Question: Here's an example of an image I would like to trim. I want to get rid of the borders around the image (in this case the top and bottom black bars).

I found a library on Github: <URL> it just returns the same image.
I can find a lot of examples and category classes that would trim a UIImage with any transparent pixels as the border, but in this case I need to trim the black colour. I have sampled the colour in my images and they the colour value is indeed 255, but it doesn't seem to match what the above library is looking for.
Does anyone have a library they have used or any insight? I've searched and searched and CKImageAdditions has been the only thing I can find that advertises to trim with a colour (although, unfortunately doesn't work in my case).
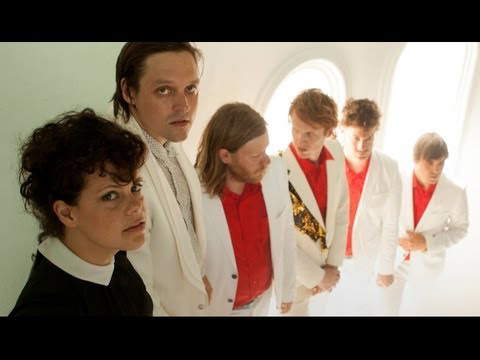
Answer: I ended up customizing a method from a <URL>. The 'CKImageAdditions' just couldn't find the black pixels, unfortunately.
Since the images I wanted to trim sometimes didn't have super black bars (sometimes they'd have a stray pixel with a lighter dark colour or something) I added <URL> functionality to the method, which basically just creates a black and white version of the image with a strong filter on it so any dark colours become black and any light colours become white, making the black bar borders much more prominent and ensuring better results when I look for them in the method. And of course I crop the original image at the end based on the results from the black/white image.
Here's my code:
'''
typedef struct Pixel { uint8_t r, g, b, a; } Pixel;
+(UIImage*)trimBlack:(UIImage*)originalImage {
GPUImagePicture *stillImageSource = [[GPUImagePicture alloc] initWithImage:originalImage];
GPUImageLuminanceThresholdFilter *stillImageFilter = [[GPUImageLuminanceThresholdFilter alloc] init];
stillImageFilter.threshold = 0.1;
[stillImageSource addTarget:stillImageFilter];
[stillImageSource processImage];
UIImage *imageToProcess = [stillImageFilter imageFromCurrentlyProcessedOutput];
RMImageTrimmingSides sides = RMImageTrimmingSidesAll;
CGImageRef image = imageToProcess.CGImage;
void * bitmapData = NULL;
CGContextRef context = CKBitmapContextAndDataCreateWithImage(image, &bitmapData);
Pixel *data = bitmapData;
size_t width = CGBitmapContextGetWidth(context);
size_t height = CGBitmapContextGetHeight(context);
size_t top = 0;
size_t bottom = height;
size_t left = 0;
size_t right = width;
// Scan the left
if (sides & RMImageTrimmingSidesLeft) {
for (size_t x = 0; x < width; x++) {
for (size_t y = 0; y < height; y++) {
Pixel pixel = data[y * width + x];
if (pixel.r != '' && pixel.g != '' && pixel.b != '') {
left = x;
goto SCAN_TOP;
}
}
}
}
// Scan the top
SCAN_TOP:
if (sides & RMImageTrimmingSidesTop) {
for (size_t y = 0; y < height; y++) {
for (size_t x = 0; x < width; x++) {
Pixel pixel = data[y * width + x];
if (pixel.r != '' && pixel.g != '' && pixel.b != '') {
top = y;
goto SCAN_RIGHT;
}
}
}
}
// Scan the right
SCAN_RIGHT:
if (sides & RMImageTrimmingSidesRight) {
for (size_t x = width-1; x >= left; x--) {
for (size_t y = 0; y < height; y++) {
Pixel pixel = data[y * width + x];
if (pixel.r != '' && pixel.g != '' && pixel.b != '') {
right = x;
goto SCAN_BOTTOM;
}
}
}
}
// Scan the bottom
SCAN_BOTTOM:
if (sides & RMImageTrimmingSidesBottom) {
for (size_t y = height-1; y >= top; y--) {
for (size_t x = 0; x < width; x++) {
Pixel pixel = data[y * width + x];
if (pixel.r != '' && pixel.g != '' && pixel.b != '') {
bottom = y;
goto FINISH;
}
}
}
}
FINISH:
CGContextRelease(context);
free(bitmapData);
CGRect rect = CGRectMake(left, top, right - left, bottom - top);
return [originalImage imageCroppedToRect:rect];
}
'''
Thanks to all the hard work from the developers of the libraries used in the code above and of course all credit goes to them!